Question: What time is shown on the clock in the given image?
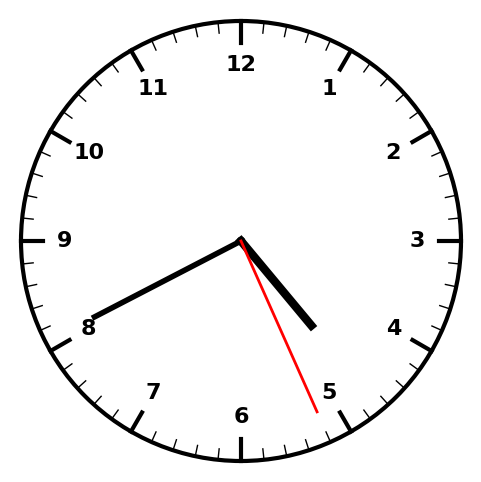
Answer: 04:40:26